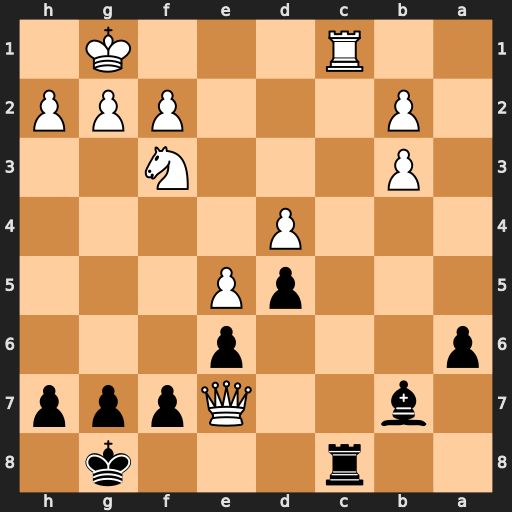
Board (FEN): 2r3k1/1b2Qppp/p3p3/3pP3/3P4/1P3N2/1P3PPP/2R3K1
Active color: b
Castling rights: -
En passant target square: -
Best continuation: Rxc1+ Ne1 Rxe1#